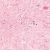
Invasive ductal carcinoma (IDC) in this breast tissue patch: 0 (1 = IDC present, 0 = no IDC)